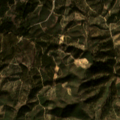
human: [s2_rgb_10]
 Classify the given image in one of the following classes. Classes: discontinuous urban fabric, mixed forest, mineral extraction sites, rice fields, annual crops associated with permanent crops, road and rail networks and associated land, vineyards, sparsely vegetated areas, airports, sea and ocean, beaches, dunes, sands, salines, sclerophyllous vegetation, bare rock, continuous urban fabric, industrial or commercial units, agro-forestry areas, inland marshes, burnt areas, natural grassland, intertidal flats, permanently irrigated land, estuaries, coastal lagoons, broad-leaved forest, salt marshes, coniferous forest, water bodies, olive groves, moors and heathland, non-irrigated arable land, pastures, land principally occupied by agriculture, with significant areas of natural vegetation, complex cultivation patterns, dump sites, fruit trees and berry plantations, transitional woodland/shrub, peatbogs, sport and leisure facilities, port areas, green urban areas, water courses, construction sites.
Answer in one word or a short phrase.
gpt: broad-leaved forest, moors and heathland, transitional woodland/shrub